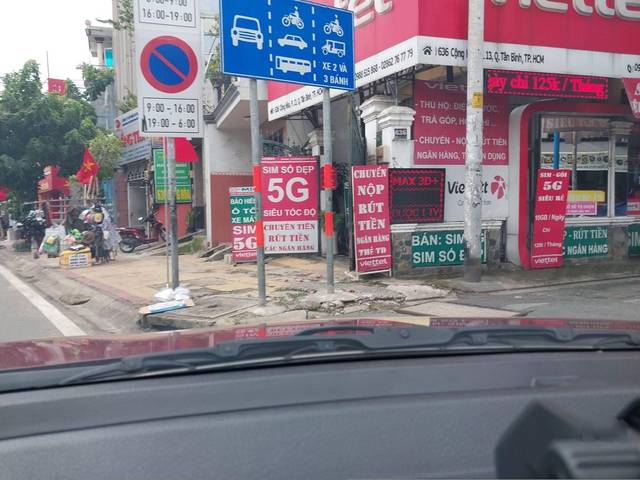
Region: Vietnam
Coordinates: 10.805, 106.637